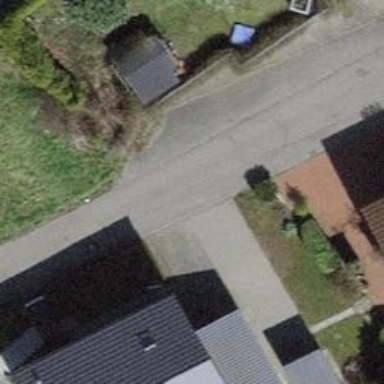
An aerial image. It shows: Paved residential road.